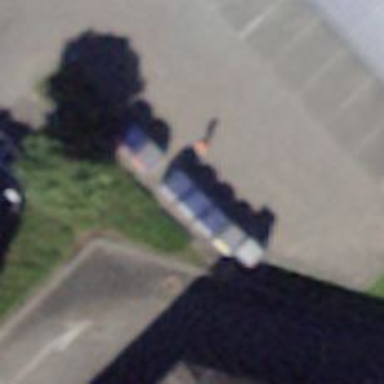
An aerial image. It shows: Recycling container in the area designated for recycling.